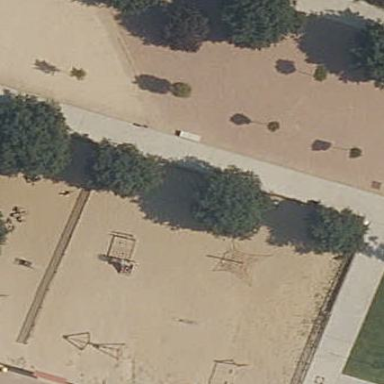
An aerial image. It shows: Dog park for leisure land.